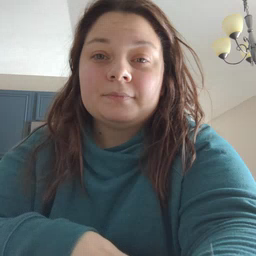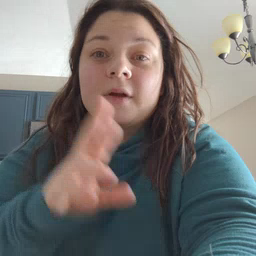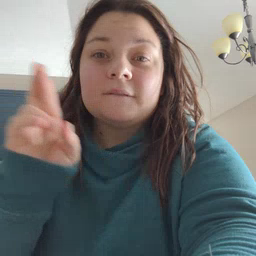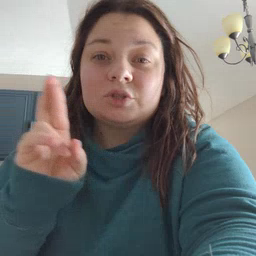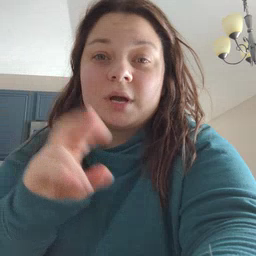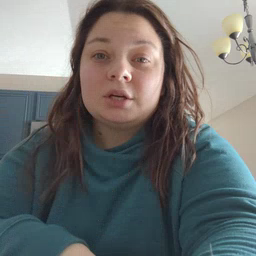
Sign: refrigerator